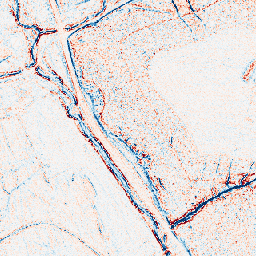
Category: edge_preserving
Decomposition family: bilateral
Decomposition parameters: d: 5
sigma_color: 25
sigma_space: 25
Upsampling method: nearest
Upsampling parameters: scale: 8
Upsampling scale: 8